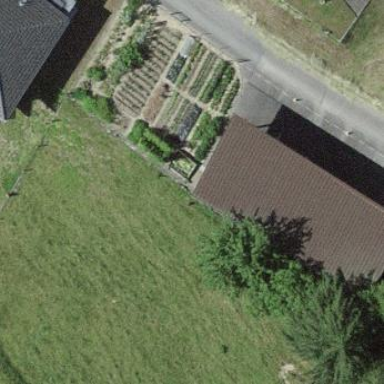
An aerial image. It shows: View of roof of building.